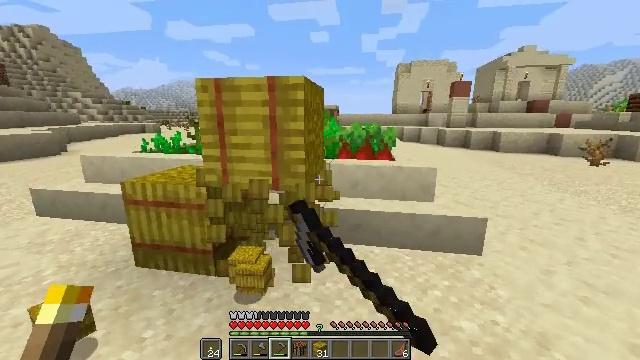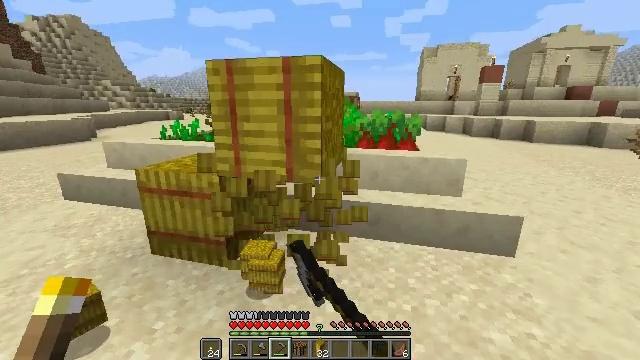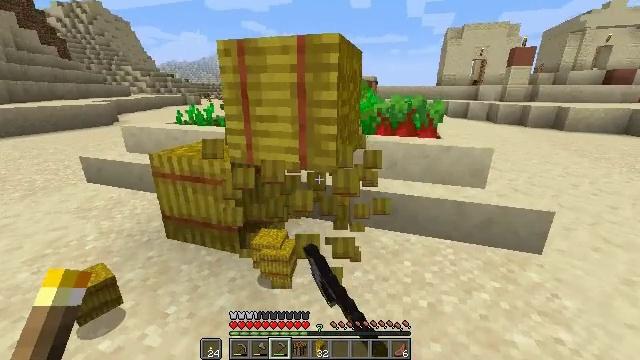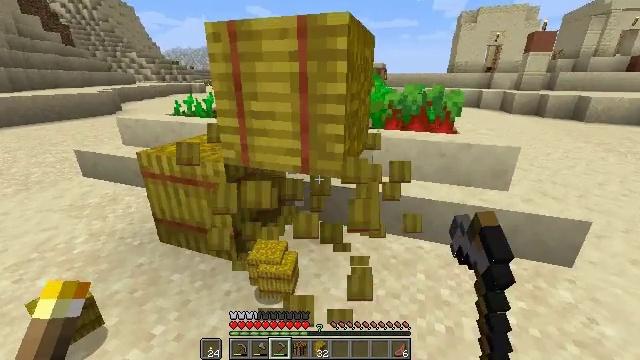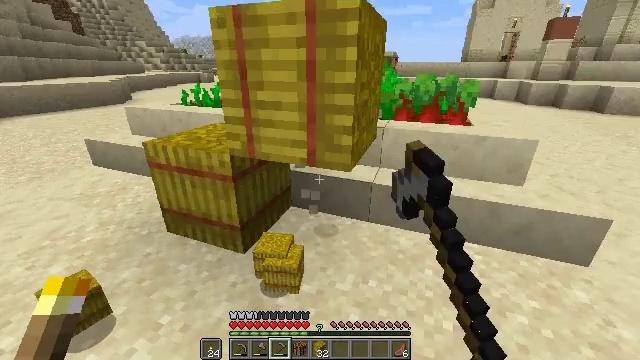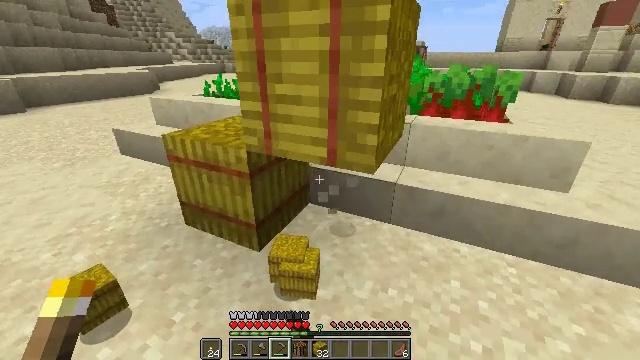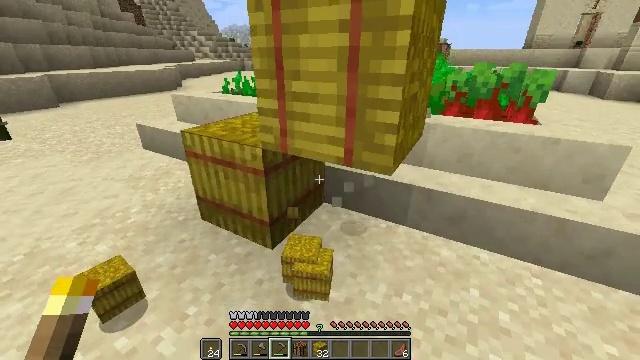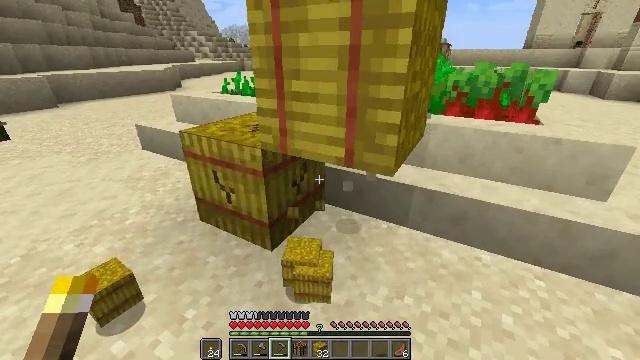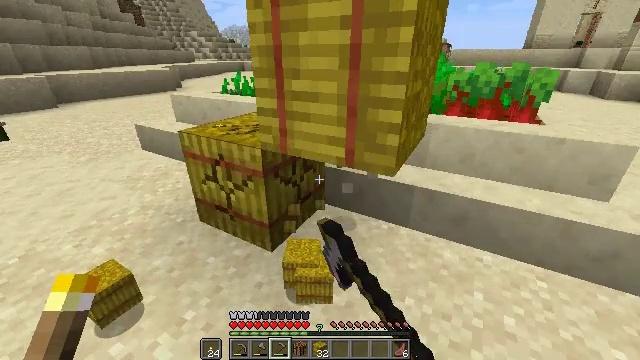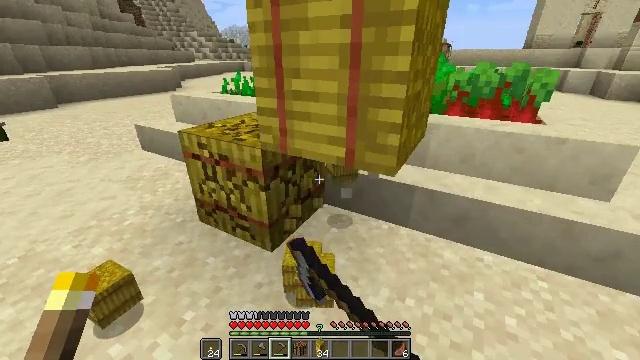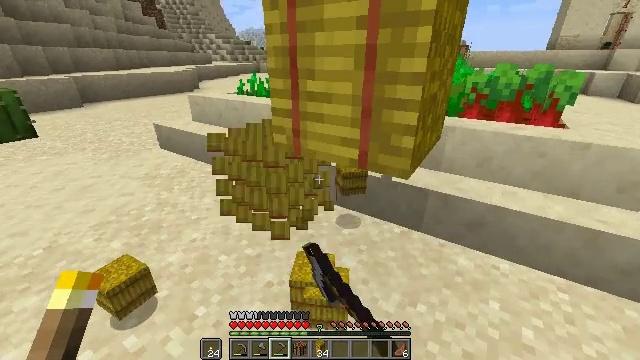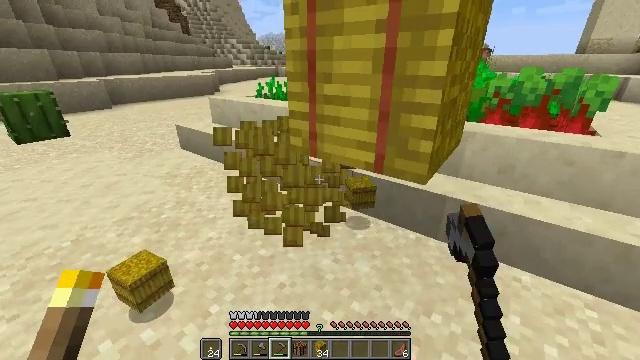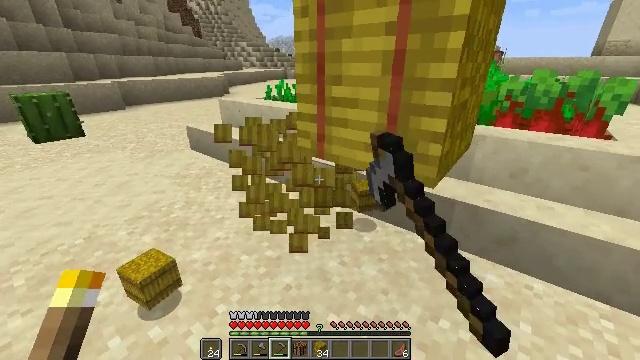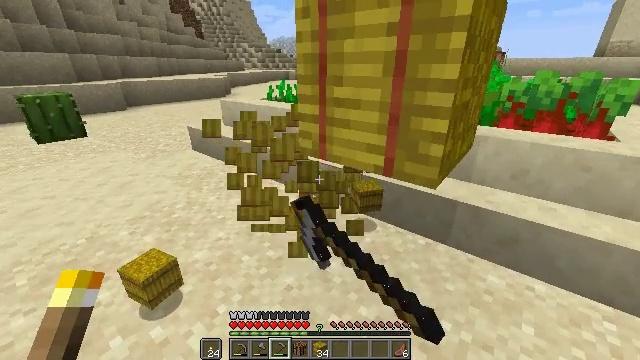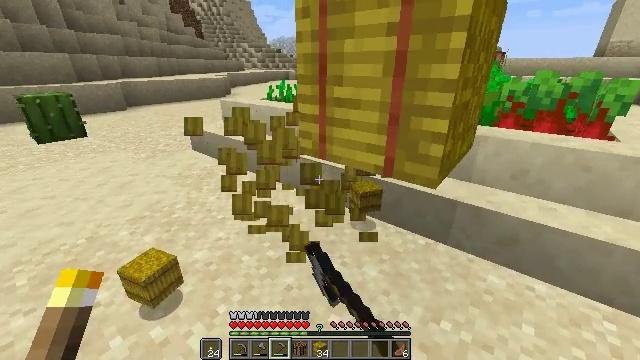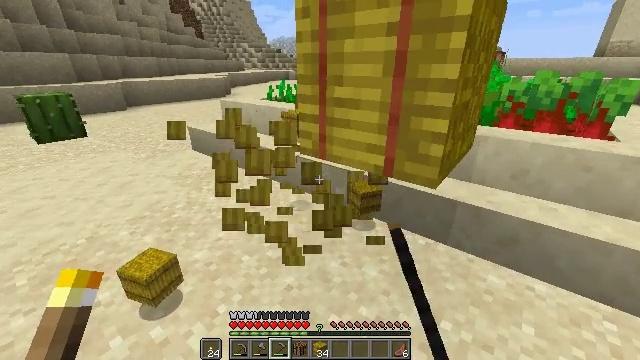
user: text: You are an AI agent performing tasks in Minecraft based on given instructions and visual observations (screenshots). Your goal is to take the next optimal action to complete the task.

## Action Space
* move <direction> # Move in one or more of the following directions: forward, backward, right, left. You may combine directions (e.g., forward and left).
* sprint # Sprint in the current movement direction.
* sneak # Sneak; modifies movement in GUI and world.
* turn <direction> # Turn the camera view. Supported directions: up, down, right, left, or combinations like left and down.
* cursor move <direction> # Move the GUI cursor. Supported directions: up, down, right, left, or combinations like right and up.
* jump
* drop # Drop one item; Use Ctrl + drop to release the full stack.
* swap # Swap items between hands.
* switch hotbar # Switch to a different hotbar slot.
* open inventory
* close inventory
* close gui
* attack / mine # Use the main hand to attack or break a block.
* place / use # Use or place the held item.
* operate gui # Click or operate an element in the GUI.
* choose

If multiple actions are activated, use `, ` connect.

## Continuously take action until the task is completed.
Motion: motion action
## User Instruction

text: Break the hay block to collect it.
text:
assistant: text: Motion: move forward, turn left and down, attack / mine
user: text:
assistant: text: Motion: move forward, turn left and down, attack / mine
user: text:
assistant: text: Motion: move forward, turn left and down, attack / mine
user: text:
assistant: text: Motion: turn left and down, attack / mine
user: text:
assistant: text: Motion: turn left and down, attack / mine
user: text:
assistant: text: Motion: turn left, attack / mine
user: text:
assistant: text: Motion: attack / mine
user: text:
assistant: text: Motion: attack / mine
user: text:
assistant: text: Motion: attack / mine
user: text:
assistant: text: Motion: turn left, attack / mine
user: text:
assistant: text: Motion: turn left, attack / mine
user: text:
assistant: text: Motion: turn left, attack / mine
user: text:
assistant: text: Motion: attack / mine
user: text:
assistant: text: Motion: attack / mine
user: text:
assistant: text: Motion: attack / mine
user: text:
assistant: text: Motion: move left, turn right and up, attack / mine
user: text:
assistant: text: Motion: move forward and move left, turn right and up, attack / mine
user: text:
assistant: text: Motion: move forward and move left, turn right, attack / mine
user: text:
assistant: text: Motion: move forward and move left, turn right, attack / mine
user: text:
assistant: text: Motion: turn right and down, attack / mine
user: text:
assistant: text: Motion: turn right and down, attack / mine
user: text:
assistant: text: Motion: attack / mine
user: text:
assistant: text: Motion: attack / mine
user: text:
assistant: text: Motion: attack / mine
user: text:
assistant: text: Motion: move forward and move left, attack / mine
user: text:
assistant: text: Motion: move forward and move left, attack / mine
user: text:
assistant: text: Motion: move forward and move left, turn left
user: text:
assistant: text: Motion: move forward, turn left and up
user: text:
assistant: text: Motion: move forward, turn left and up
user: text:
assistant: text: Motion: move forward, turn left and up